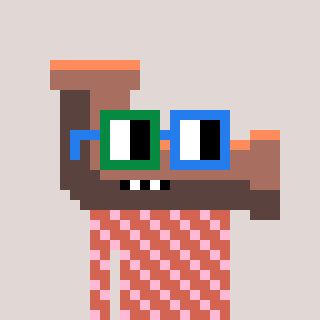
a pixel art character with square green and blue glasses, a pipe-shaped head and a peachy-colored body on a warm background